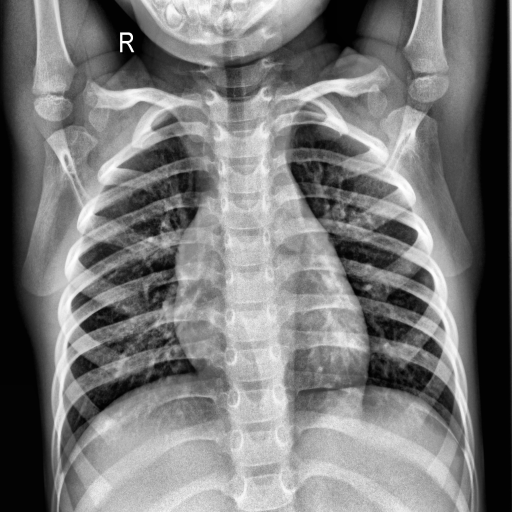
Finding: NORMAL